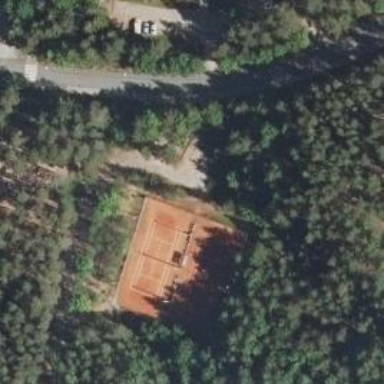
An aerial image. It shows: Tartan tennis court on pitch designated for leisure land.